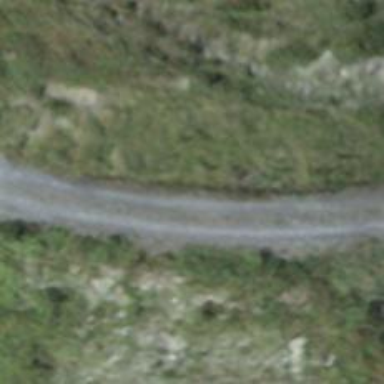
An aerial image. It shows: Gravel path with track type grade 3.